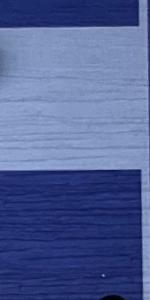
Label: Empty